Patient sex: M
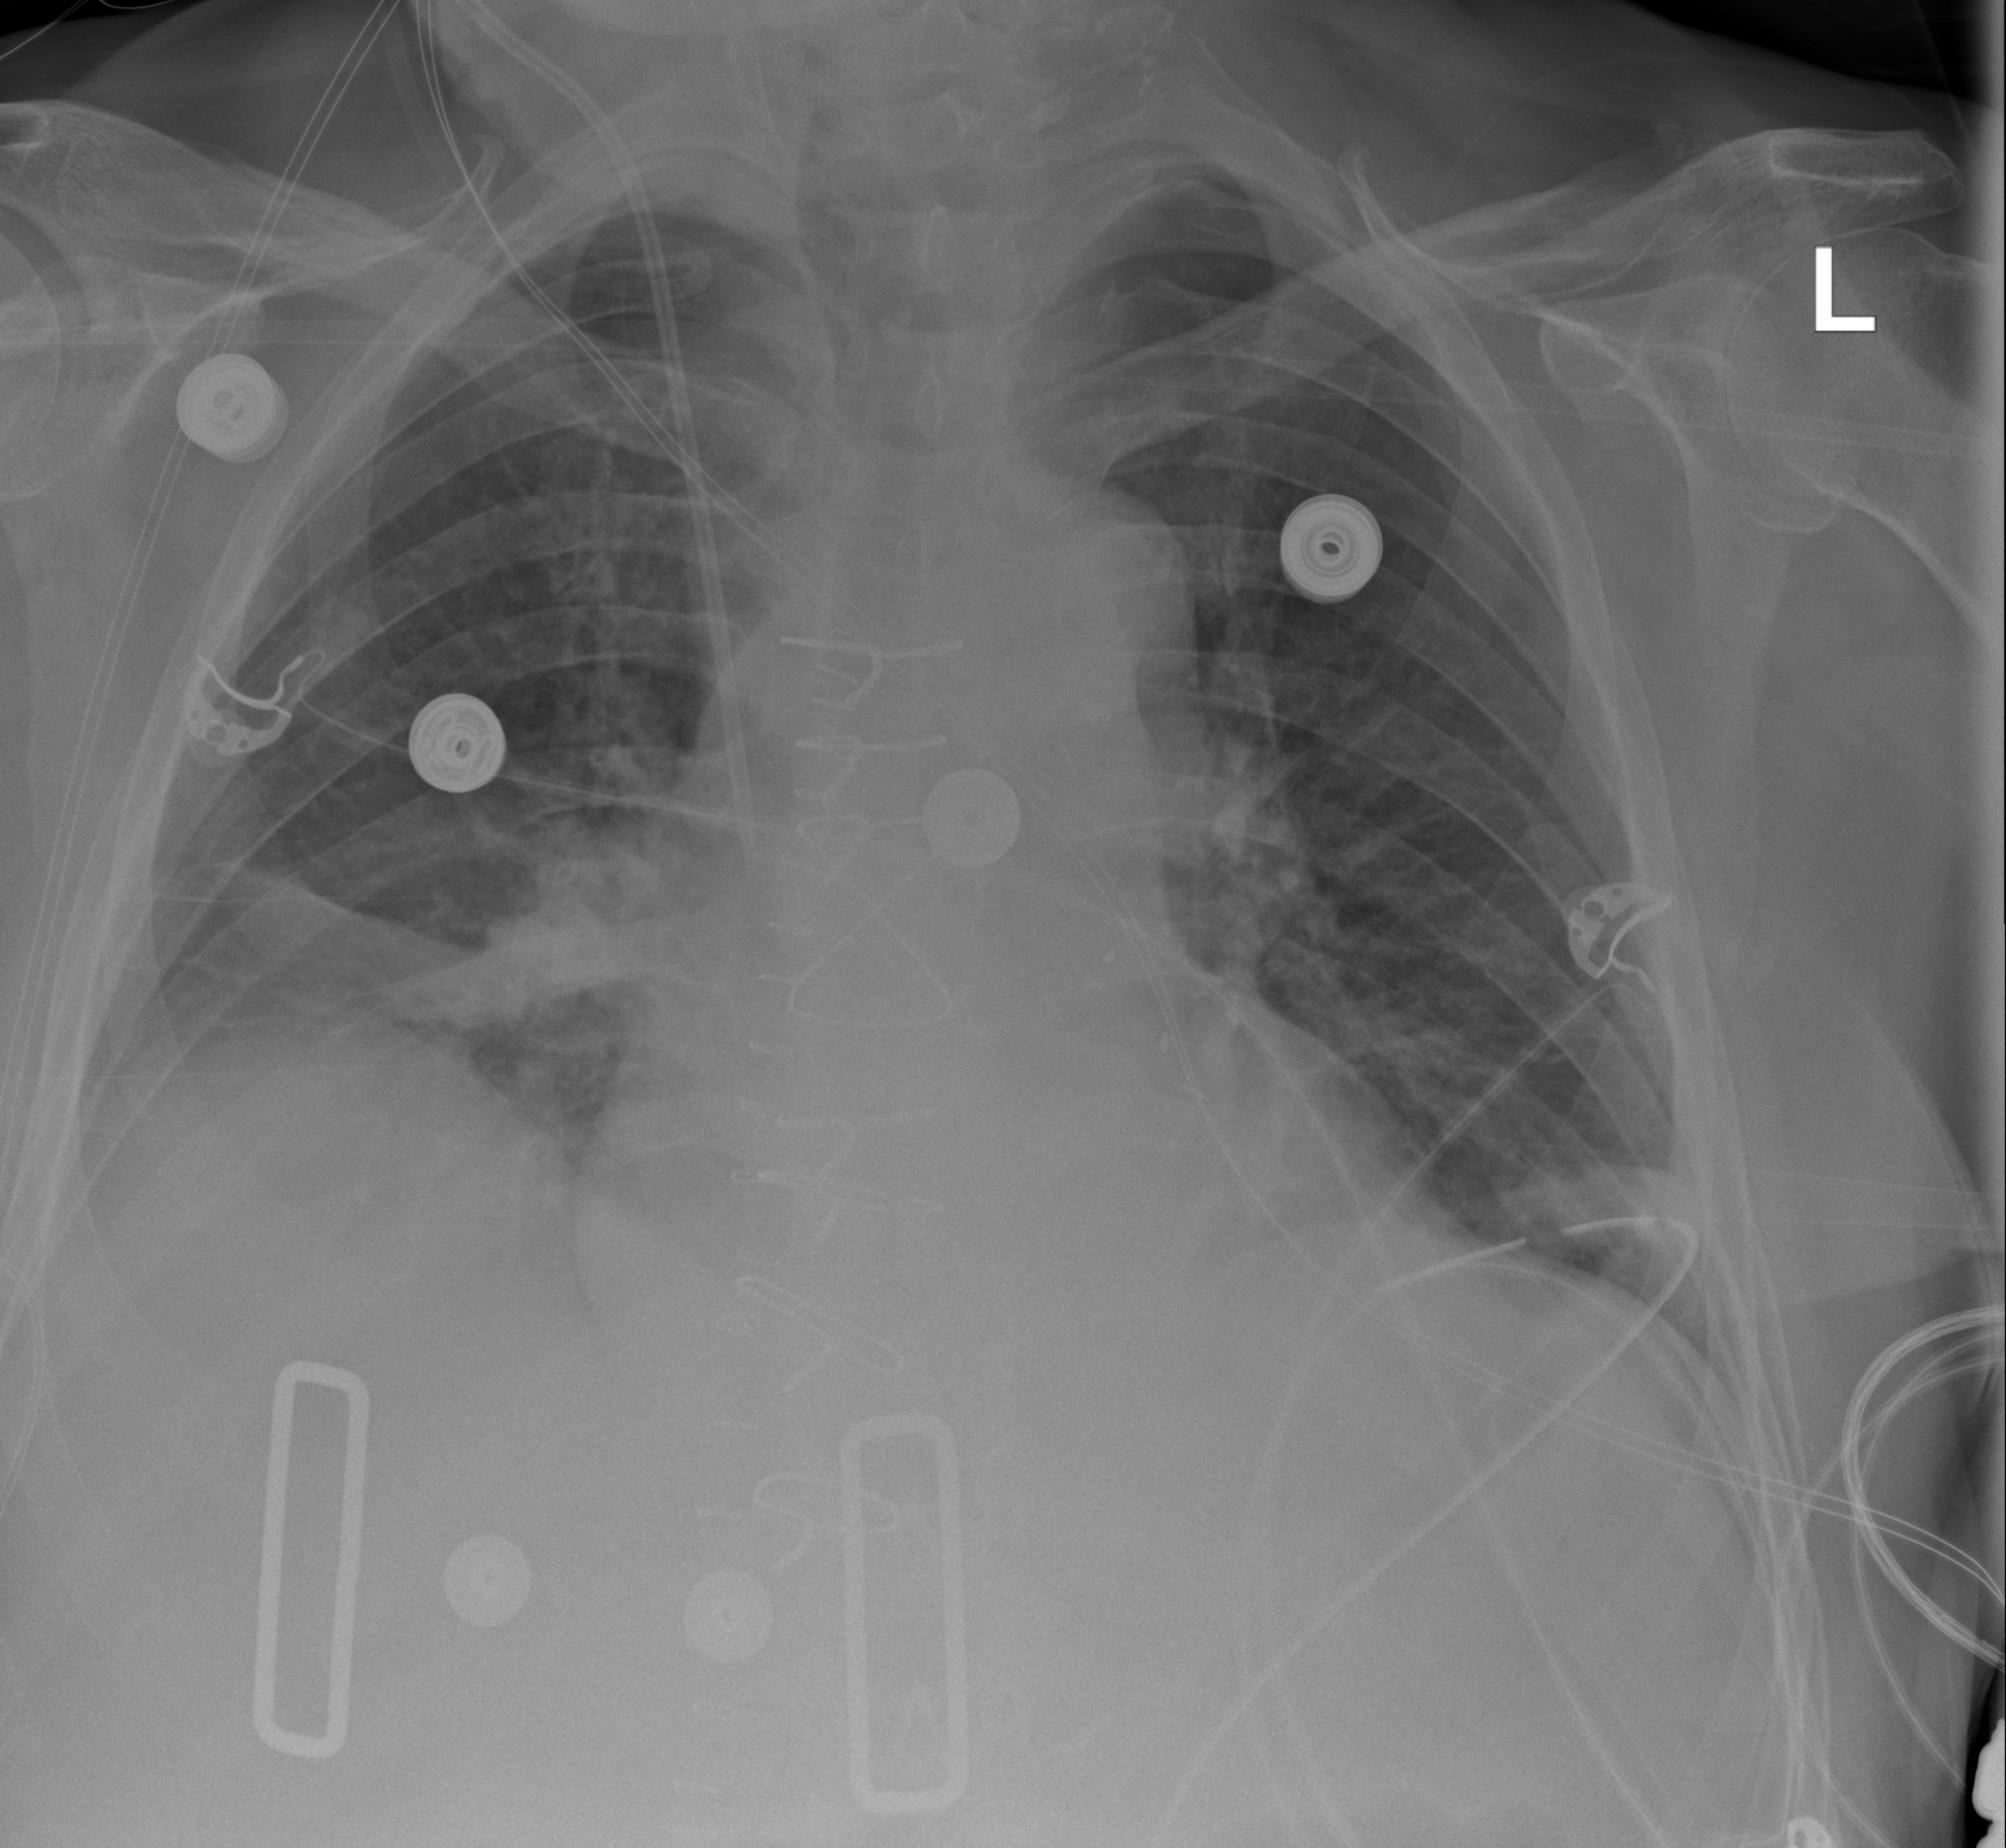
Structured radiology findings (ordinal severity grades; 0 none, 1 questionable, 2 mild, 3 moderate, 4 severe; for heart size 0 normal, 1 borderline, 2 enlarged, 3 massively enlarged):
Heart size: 1
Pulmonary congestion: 1
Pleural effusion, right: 2
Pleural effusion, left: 0
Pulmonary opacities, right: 0
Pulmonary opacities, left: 0
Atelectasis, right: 2
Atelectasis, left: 2